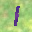
Label: 1